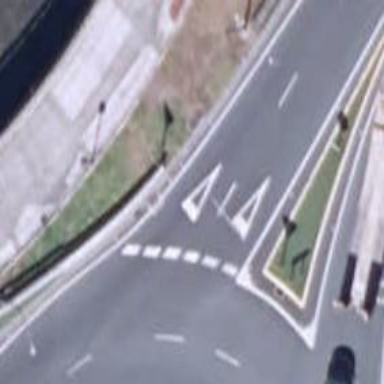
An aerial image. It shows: Road with "give way" sign.